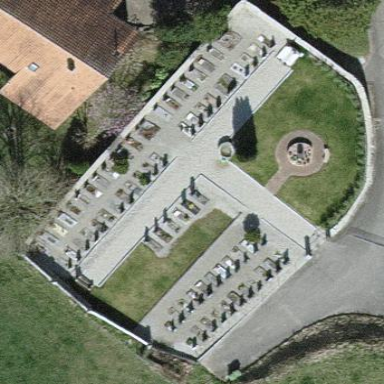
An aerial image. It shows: Cemetery.